Interaction volume radius: 5 \u00c5
Interaction volume height: 10 \u00c5
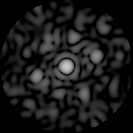
Disorder parameter: 0.8423